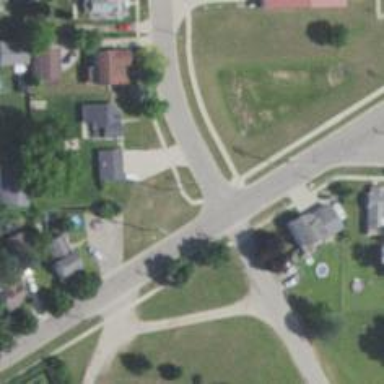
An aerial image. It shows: Unmarked road crossing.